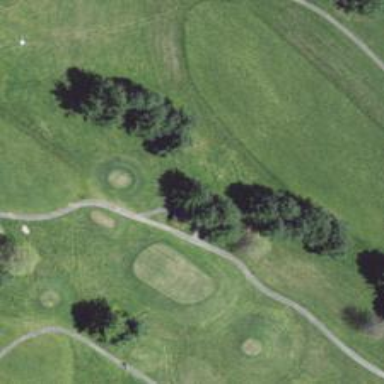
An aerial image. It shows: Path for both road and golf.